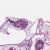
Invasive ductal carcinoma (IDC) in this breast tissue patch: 1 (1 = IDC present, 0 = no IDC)